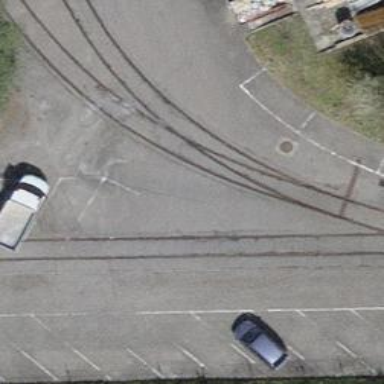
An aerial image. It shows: Railway switch and crossing.